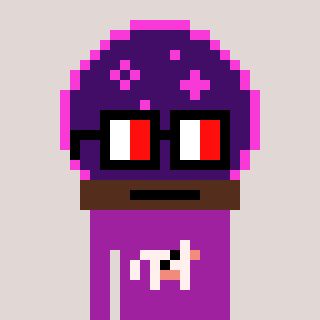
a pixel art character with square glasses with black frames and red eyes, a crystalball-shaped head and a magenta-colored body on a warm background